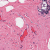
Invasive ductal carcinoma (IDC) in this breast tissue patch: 0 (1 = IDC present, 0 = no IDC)